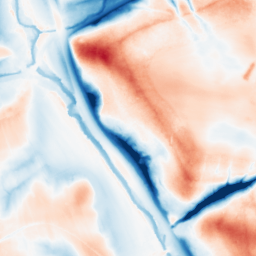
Category: multiscale
Decomposition family: dog_multiscale
Decomposition parameters: sigma_ratio: 2
n_scales: 5
base_sigma: 0.5
Upsampling method: bicubic
Upsampling parameters: scale: 4
Upsampling scale: 4